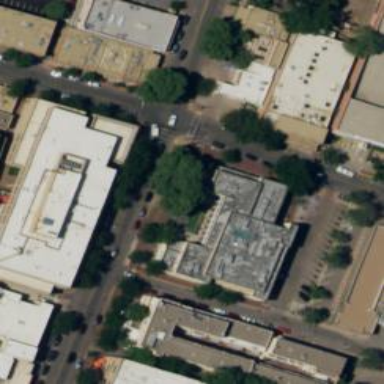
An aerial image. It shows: Building that serves as library.